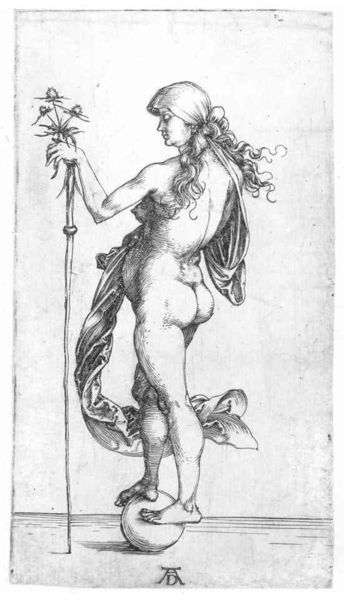
Titel: Fortuna (Das kleine Glück)
Künstler: Albrecht Dürer
Standort: Karlsruhe
Institution: Staatliche Kunsthalle Karlsruhe
Schlagwörter: akt, hand, nackt, umhang, blume, blumen, brust, busen, frau, grau, haar, profil, rücken, skizze, symbol, weiss, zeichnung, blüten, dame, rosen, tuch, ball, arm, gesicht, mensch, signatur, gewand, haare, lange haare, stoff, person, pflanze, locke, locken, schön, rund, stock, holzschnitt, rückenansicht, papier, stab, backen, grafik, graphik, füsse, rand, weiblich, kopftuch, bauch, kontrapost, stola, kegel, rückseite, rückenfigur, barfuß, druck, druckgraphik, jungfrau, druckgrafik, schraffur, stich, kugel, allegorie, distel, rückansicht, mittelalter, dornen, dürer, kupferstich, pallas athene, balance, albrecht, albrecht dürer, atlas, balancieren, kupferstick, fortuna, diestel, diesteln, po, lieber, nackt#kugel, konzeot, enzyian, occasio, albrecjt